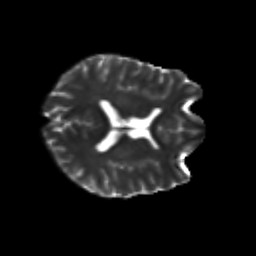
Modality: T2w
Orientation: axial
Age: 29
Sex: male
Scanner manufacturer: siemens
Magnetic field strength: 3 T
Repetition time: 3.5 s
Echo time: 0.125 s